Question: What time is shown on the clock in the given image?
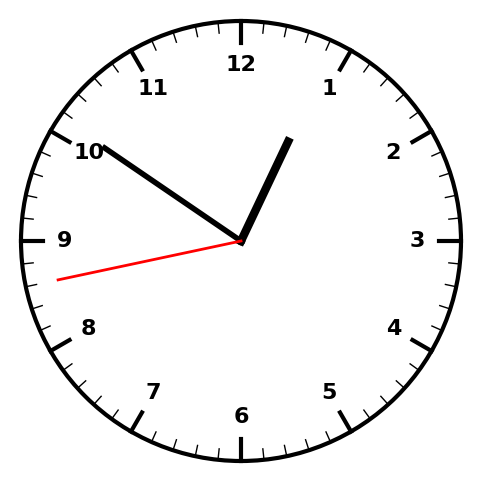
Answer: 12:50:43